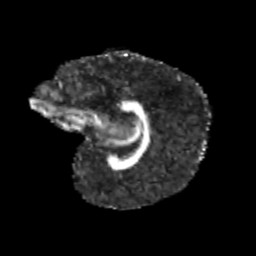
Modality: FA
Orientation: sagittal
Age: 9
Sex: female
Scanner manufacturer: siemens
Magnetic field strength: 3 T
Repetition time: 3.8 s
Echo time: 0.07 s